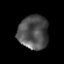
Tissue: prostate
Cell type: Myeloid cells
Senescence score: 0.291
Nuclear area (px): 993
Mean DAPI intensity: 80.945